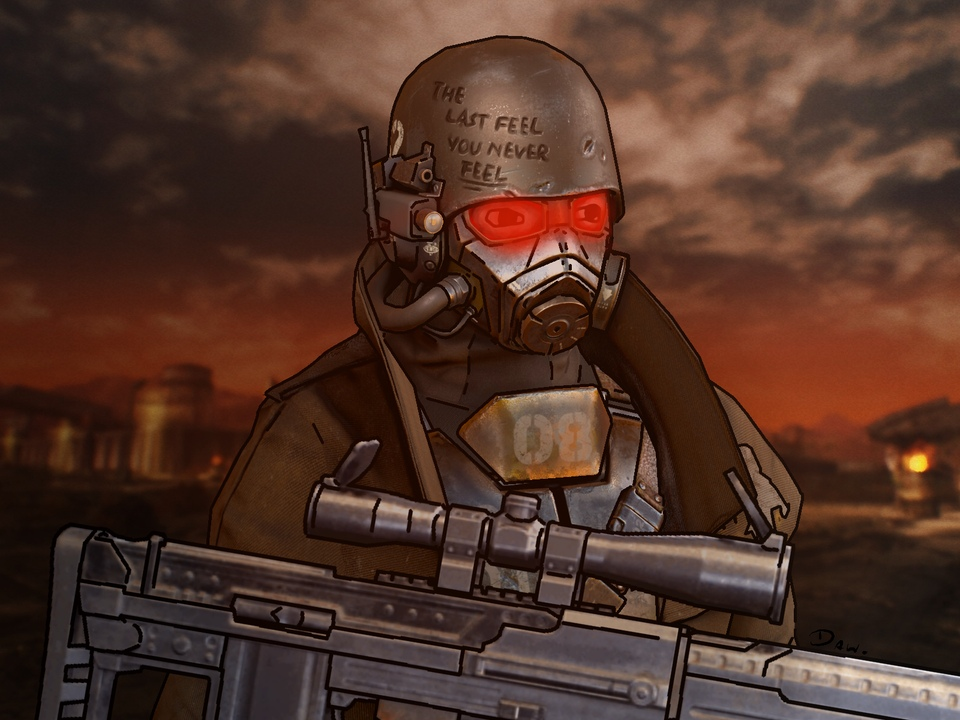
Label: 5_Wojak_with_Background